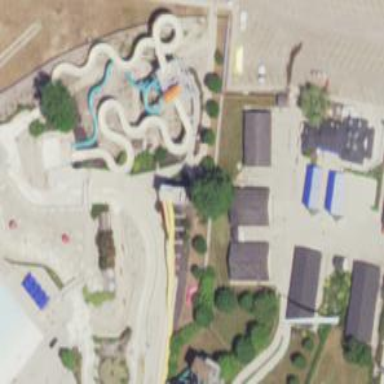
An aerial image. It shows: Water slide attraction.